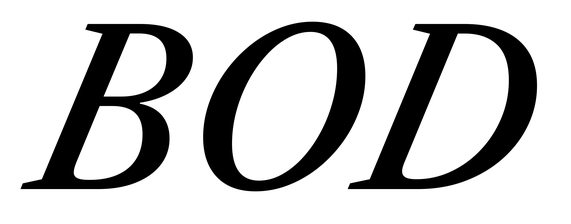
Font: LibreCaslonText-Italic_Medium_Italic